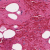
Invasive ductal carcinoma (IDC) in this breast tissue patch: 0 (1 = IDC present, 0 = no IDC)